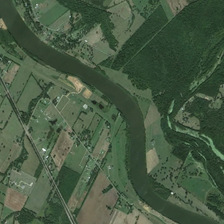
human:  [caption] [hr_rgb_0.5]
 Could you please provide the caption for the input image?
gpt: a river through the green terraces while with dark green river .

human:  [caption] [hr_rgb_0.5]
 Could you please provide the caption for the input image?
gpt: many green land and dark green plants in it .

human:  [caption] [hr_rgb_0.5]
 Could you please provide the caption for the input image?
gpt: is a river with dark green water in the middle .

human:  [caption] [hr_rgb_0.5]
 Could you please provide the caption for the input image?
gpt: the river is surrounded by green plants and terraces .

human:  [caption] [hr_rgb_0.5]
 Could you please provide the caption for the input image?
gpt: many green trees and farmlands are in the two sides of a river .